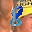
Label: 8